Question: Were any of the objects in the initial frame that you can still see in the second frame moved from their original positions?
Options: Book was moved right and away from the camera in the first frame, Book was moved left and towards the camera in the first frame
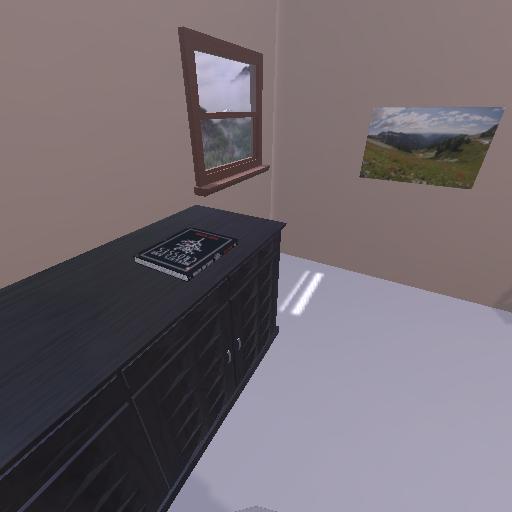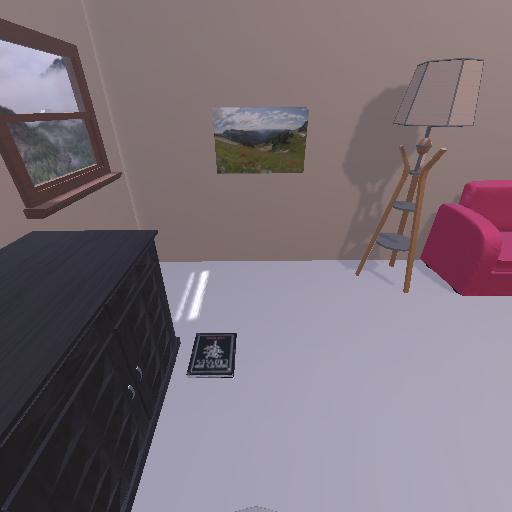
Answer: Book was moved right and away from the camera in the first frame